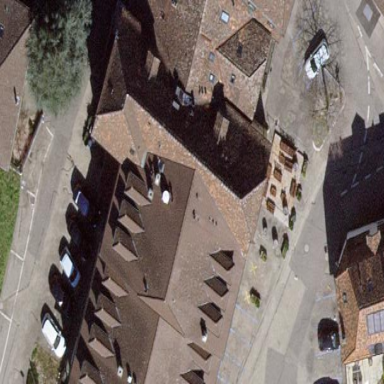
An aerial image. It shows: Restaurant building.